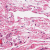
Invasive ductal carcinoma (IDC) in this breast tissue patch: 0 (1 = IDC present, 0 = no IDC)